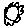
Label: sun